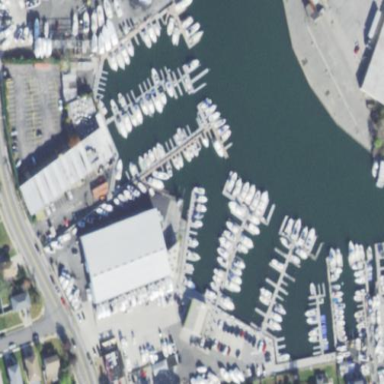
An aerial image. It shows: Marina on leisure land.